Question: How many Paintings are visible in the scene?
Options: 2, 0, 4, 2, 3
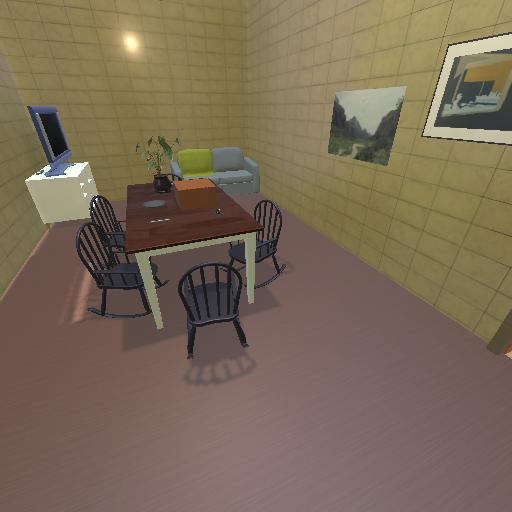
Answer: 2